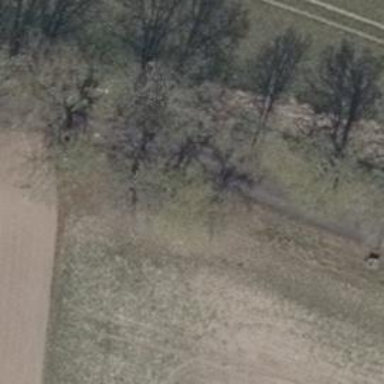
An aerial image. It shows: Row of trees in natural setting.